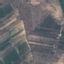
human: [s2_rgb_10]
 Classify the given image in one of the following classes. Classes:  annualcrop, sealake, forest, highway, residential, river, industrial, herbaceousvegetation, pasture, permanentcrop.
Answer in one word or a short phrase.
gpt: PermanentCrop